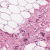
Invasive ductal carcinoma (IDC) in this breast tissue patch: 0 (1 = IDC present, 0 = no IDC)